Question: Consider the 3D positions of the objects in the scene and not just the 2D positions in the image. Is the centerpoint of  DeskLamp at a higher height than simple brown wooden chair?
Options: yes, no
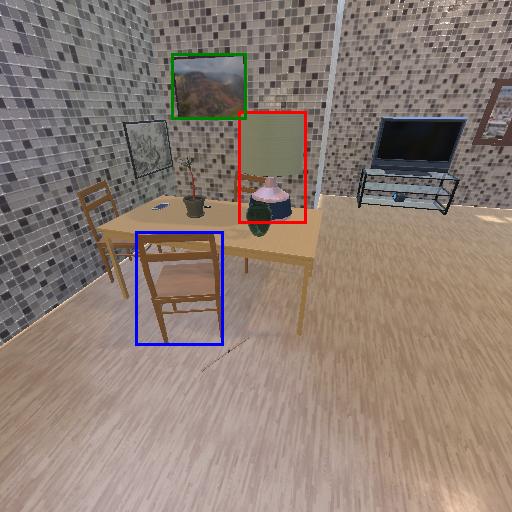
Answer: yes